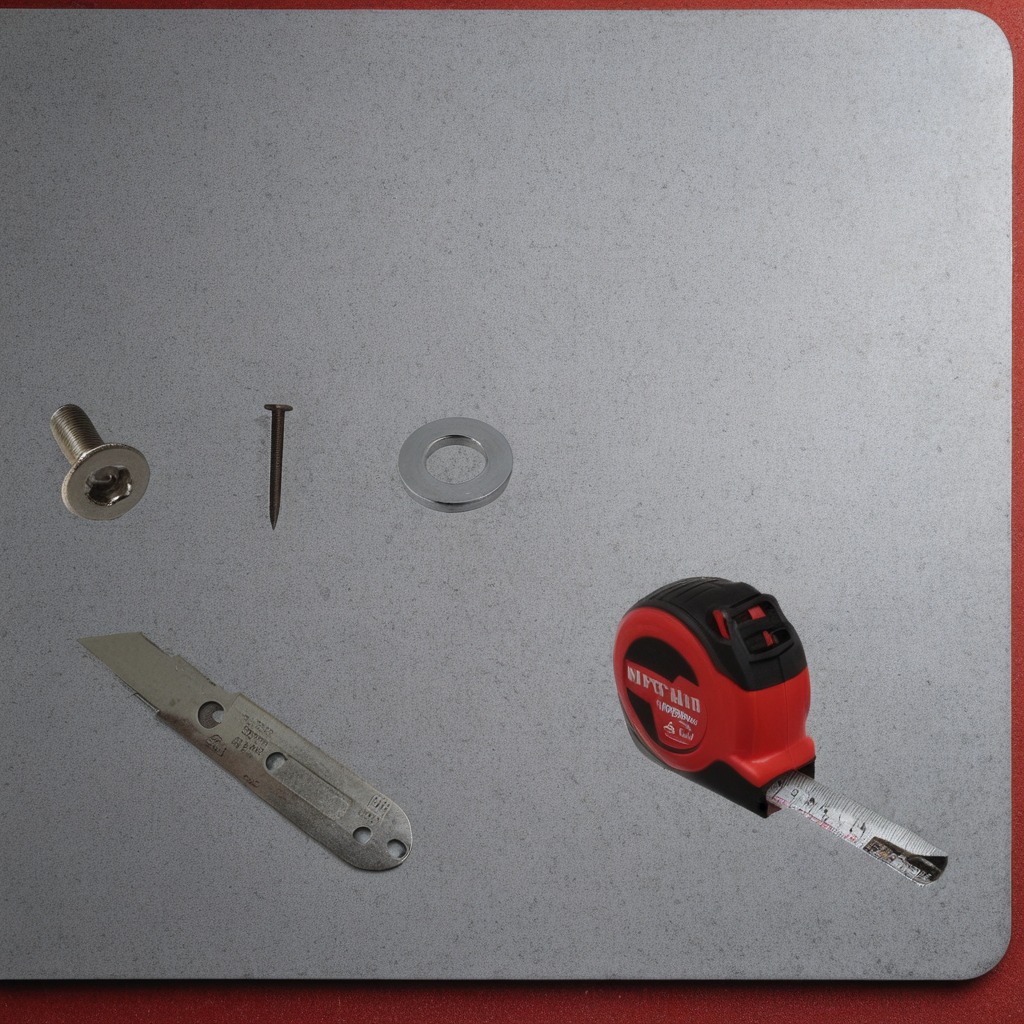
A utility knife, a flat metal washer, a measuring tape, a metal machine screw, and an iron nail are lying on the clean granite tabletop inside a workshop under bright overhead lighting crisp shadows high clarity worn but beneath the mat.